Question: I've got a Winforms property grid hosted inside a WindowsFormsHost.
Everything works wonderfully until you change the DPI settings in windows,
or use a monitor with a very high DPI.
When you do that, the property names start to overlap, it seems like
it arranges the UI, and THEN re-sizes the font to accommodate for the high DPI.
Very strange.
This is what it looks like:

(Note how the value labels aren't "blown up" like the name labels?)
I have tried everything I can think of that's related to DPI.
Setting AutoScaleMode on the PropertyGrid,
Removing property mappings from the host,
Setting UseCompatibleTextRendering etc...
I've been browsing through the .NET source and there doesn't seem to be a way to
set a different font for the names vs the values.
I have tried to reproduce this in an empty WPF application, but have been unable to do so.
Anyone have any ideas? I've exhausted all of my resources and Google skills to no avail.
Thanks
Simon
Edit: Incase it's relevant, I set "Change the size of all items" under Control Panel -> Display to "Large - 150%". Using Windows 8 but have seen the issue on other platforms as well.
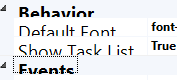
Answer: Turns out the thing that was causing DPI issues, was an instanciation of a
System.Windows.Forms.WebBrowser, comment out / remove that one control from one of our user controls and voila, all is well.
This answers my question, my issue is resolved. Although I'm still very curious to find out
this happens.
(Don't ask me how many hours I've spent grasping at straws before finding this)
I Might add that while this has definitely proven to be the source of my issue,
I have not been able to reproduce it in a smaller application.